Question: I have a (Sherlock)FragmentActivity with 2 tabbed fragments. The left fragment is a GridView that displays pictures of an album and the right fragment consists of a ViewPager that is used to view individual pictures. From the left fragment you can scroll through the pictures and select one. Tabbing (or swiping) over to the right fragment will show the picture and because it is a ViewPager you can swipe to the preceding or the next picture.
This works great except that the FragmentActivity wants to intercept the right swipe and move back to the left tab. I would like to prevent the FragmentActivity from intercepting the swipes when I am on the right tab. If I had to disable swiping between tabs altogether it would be satisfactory. I just want the swiping to be dedicated to the current tab and not be used to move between tabs.
The following images indicate the current behavior. The right image shows what happens when I do a swipe to the right. As you can see the left tab starts to appear. I want the swipe to instead apply to the right tab only so that I can swipe between the images without the left tab appearing.

I see solutions to control swiping within a ViewPager but have yet to find a solution to control swiping between tabbed fragments.
Here is the xml for the GridView fragment and the ViewPager fragment:
'''
<LinearLayout xmlns:android="http://schemas.android.com/apk/res/android"
android:layout_width="fill_parent"
android:layout_height="fill_parent"
android:orientation="vertical">
<FrameLayout android:id="@android:id/tabcontent"
android:layout_width="fill_parent"
android:layout_height="fill_parent">
<GridView xmlns:android="http://schemas.android.com/apk/res/android"
android:id="@+id/gridview"
android:layout_width="fill_parent"
android:layout_height="fill_parent"
android:columnWidth="100dip"
android:gravity="center"
android:horizontalSpacing="4dip"
android:numColumns="auto_fit"
android:stretchMode="columnWidth"
android:verticalSpacing="4dip" />
</FrameLayout>
</LinearLayout>
<LinearLayout xmlns:android="http://schemas.android.com/apk/res/android"
android:layout_width="fill_parent"
android:layout_height="fill_parent"
android:orientation="vertical">
<android.support.v4.view.ViewPager xmlns:android="http://schemas.android.com/apk/res/android"
android:id="@+id/pager"
android:layout_width="fill_parent"
android:layout_height="0px"
android:layout_weight="1"/>
</LinearLayout>
'''
Here a code summary of the ViewPager fragment:
'''
public class FragmentFlash extends SherlockFragment {
private GestureDetector gestureDetector;
View.OnTouchListener gestureListener;
private ViewPager pager = null;
private int pagerPosition;
@Override
public void onCreate(Bundle savedInstanceState) {
super.onCreate(savedInstanceState);
pagerPosition = 0;
// Gesture detection
gestureDetector = new GestureDetector(new MyGestureDetector());
gestureListener = new View.OnTouchListener() {
public boolean onTouch(View v, MotionEvent event) {
return gestureDetector.onTouchEvent(event);
}
};
}
@Override
public View onCreateView(LayoutInflater inflater, ViewGroup container,
Bundle savedInstanceState) {
View v = inflater.inflate(R.layout.flash, container, false);
pager = (ViewPager) v.findViewById(R.id.pager);
pager.setOnTouchListener(gestureListener);
return v;
}
class MyGestureDetector extends SimpleOnGestureListener {
private static final int SWIPE_MIN_DISTANCE = 10;
private static final int SWIPE_MAX_OFF_PATH = 250;
private static final int SWIPE_THRESHOLD_VELOCITY = 50;
@Override
public boolean onDown(MotionEvent e) {
return true;//false; make onFling work with fragments
}
@Override
public boolean onScroll(MotionEvent e1, MotionEvent e2, float distanceX, float distanceY) {
try {
if (Math.abs(e1.getY() - e2.getY()) > SWIPE_MAX_OFF_PATH)
return false;
else
// right to left swipe
if(distanceX > SWIPE_MIN_DISTANCE) {
if (pagerPosition < imageUrls.length-1)
pager.setCurrentItem(++pagerPosition);
// left to right swipe
} else if (distanceX < -SWIPE_MIN_DISTANCE) {
if (pagerPosition > 0)
pager.setCurrentItem(--pagerPosition);
}
return true;
} catch (Exception e) {
// nothing
}
return false;
}
}
private class ImagePagerAdapter extends PagerAdapter {
private String[] images;
private LayoutInflater inflater;
ImagePagerAdapter(String[] images) {
this.images = images;
inflater = mContext.getLayoutInflater();
}
@Override
public void destroyItem(View container, int position, Object object) {
((ViewPager) container).removeView((View) object);
}
@Override
public void finishUpdate(View container) {
}
@Override
public int getCount() {
return images.length;
}
@Override
public Object instantiateItem(View view, int position) {
final View imageLayout = inflater.inflate(R.layout.item_pager_image, null);
final ImageView imageView = (ImageView) imageLayout.findViewById(R.id.image);
final ProgressBar spinner = (ProgressBar) imageLayout.findViewById(R.id.loading);
byte[] image = ;//get byte array from file at images[position];
if (null != image) {
Bitmap bitmap = BitmapFactory.decodeByteArray(image, 0, image.length);
imageView.setImageBitmap(bitmap);
}
((ViewPager) view).addView(imageLayout, 0);
return imageLayout;
}
@Override
public boolean isViewFromObject(View view, Object object) {
return view.equals(object);
}
@Override
public void restoreState(Parcelable state, ClassLoader loader) {
}
@Override
public Parcelable saveState() {
return null;
}
@Override
public void startUpdate(View container) {
}
}
public void pagerPositionSet(int pagerPosition, String[] imageUrls) {
Log.i(Flashum.LOG_TAG, "FragmentFlash pagerPositionSet: " + pagerPosition);
if (pagerPosition >= 0)
this.pagerPosition = pagerPosition;
if (pager != null) {
pager.setAdapter(new ImagePagerAdapter(imageUrls));
pager.setCurrentItem(this.pagerPosition);
}
}
}
'''
This is the item_pager_image.xml:
'''
<FrameLayout xmlns:android="http://schemas.android.com/apk/res/android"
android:layout_width="fill_parent"
android:layout_height="fill_parent"
android:padding="1dip" >
<ImageView
android:id="@+id/image"
android:layout_width="wrap_content"
android:layout_height="wrap_content"
android:layout_gravity="center"
android:adjustViewBounds="true"
android:contentDescription="@string/descr_image" />
<ProgressBar
android:id="@+id/loading"
android:layout_width="wrap_content"
android:layout_height="wrap_content"
android:layout_gravity="center"
android:visibility="gone" />
</FrameLayout>
'''
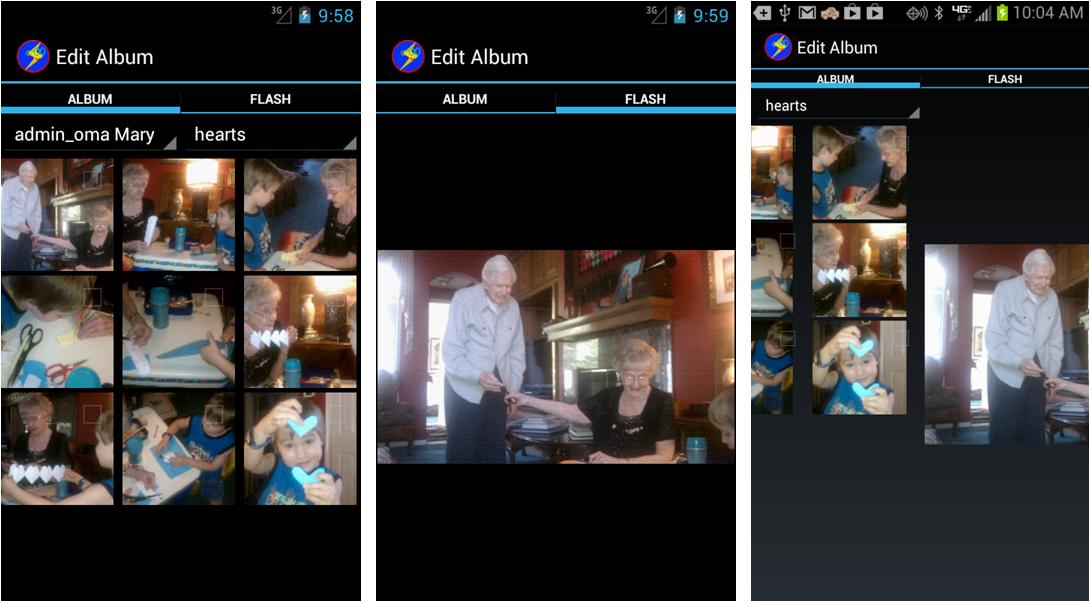
Answer: Ok, I finally figured this out. Laurence Dawson was on the right track but instead of applying the CustomViewPager to the fragment it needs to be applied to the FragmentActivity. You see, switching between tabs, which is managed by the activity, is also a ViewPager adaptor. Thus, xml for the activity is
'''
<TabHost
xmlns:android="http://schemas.android.com/apk/res/android"
android:id="@android:id/tabhost"
android:layout_width="match_parent"
android:layout_height="match_parent">
<LinearLayout
android:orientation="vertical"
android:layout_width="match_parent"
android:layout_height="match_parent">
<TabWidget
android:id="@android:id/tabs"
android:orientation="horizontal"
android:layout_width="match_parent"
android:layout_height="wrap_content"
android:layout_weight="0"/>
<FrameLayout
android:id="@android:id/tabcontent"
android:layout_width="0dp"
android:layout_height="0dp"
android:layout_weight="0"/>
<com.Flashum.CustomViewPager
android:id="@+id/pager"
android:layout_width="match_parent"
android:layout_height="0dp"
android:layout_weight="1"/>
</LinearLayout>
</TabHost>
'''
And the custom ViewPager is as suggested except that that the constructor enables it to cause onInterceptTouchEvent to return false. This prevents the FragmentActivity from acting on the swipe so that it can be dedicated to the fragment!
'''
public class CustomViewPager extends ViewPager {
private boolean enabled;
public CustomViewPager(Context context, AttributeSet attrs) {
super(context, attrs);
this.enabled = **false**;
}
@Override
public boolean onTouchEvent(MotionEvent event) {
if (this.enabled) {
return super.onTouchEvent(event);
}
return false;
}
@Override
public boolean onInterceptTouchEvent(MotionEvent event) {
if (this.enabled) {
return super.onInterceptTouchEvent(event);
}
return false;
}
public void setPagingEnabled(boolean enabled) {
this.enabled = enabled;
}
}
'''